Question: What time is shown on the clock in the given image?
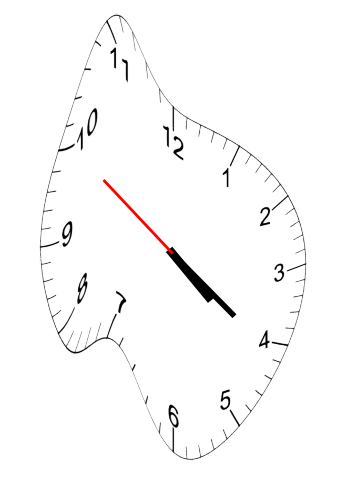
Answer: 04:20:50